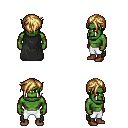
a pixel art fantasy rpg character, male body template, orc, green skin, black cape, white pants, blonde pixie cut hairstyle, brown shoes, four views (front, back, left, right), 2x2 character sprite sheet, small pixel art, hard edges, no anti-aliasing